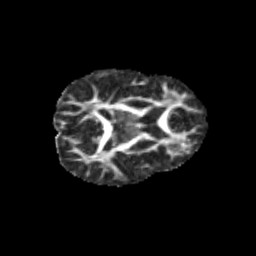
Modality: FA
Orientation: axial
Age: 13
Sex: female
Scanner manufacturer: siemens
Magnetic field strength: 3 T
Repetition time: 3.8 s
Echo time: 0.07 s